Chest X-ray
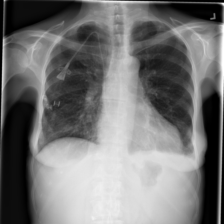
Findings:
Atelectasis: negative
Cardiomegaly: negative
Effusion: positive
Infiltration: negative
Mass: negative
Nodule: negative
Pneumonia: negative
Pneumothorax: negative
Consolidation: negative
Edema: negative
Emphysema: negative
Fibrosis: negative
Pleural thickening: negative
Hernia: negative